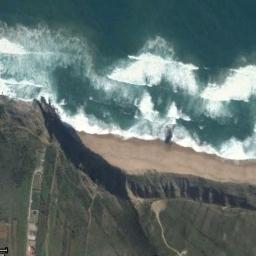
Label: beach